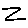
Label: zigzag